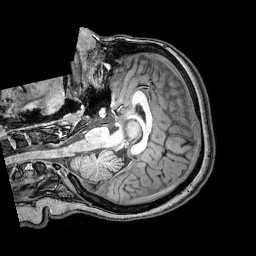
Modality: T1w
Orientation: axial
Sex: female
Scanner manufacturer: philips
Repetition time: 0.008183 s
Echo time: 0.00375 s